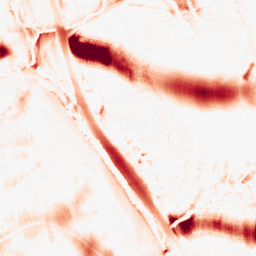
Category: morphological
Decomposition family: morphological_ellipse
Decomposition parameters: operation: opening
width: 50
height: 30
Upsampling method: cubic_mitchell
Upsampling parameters: scale: 8
Upsampling scale: 8